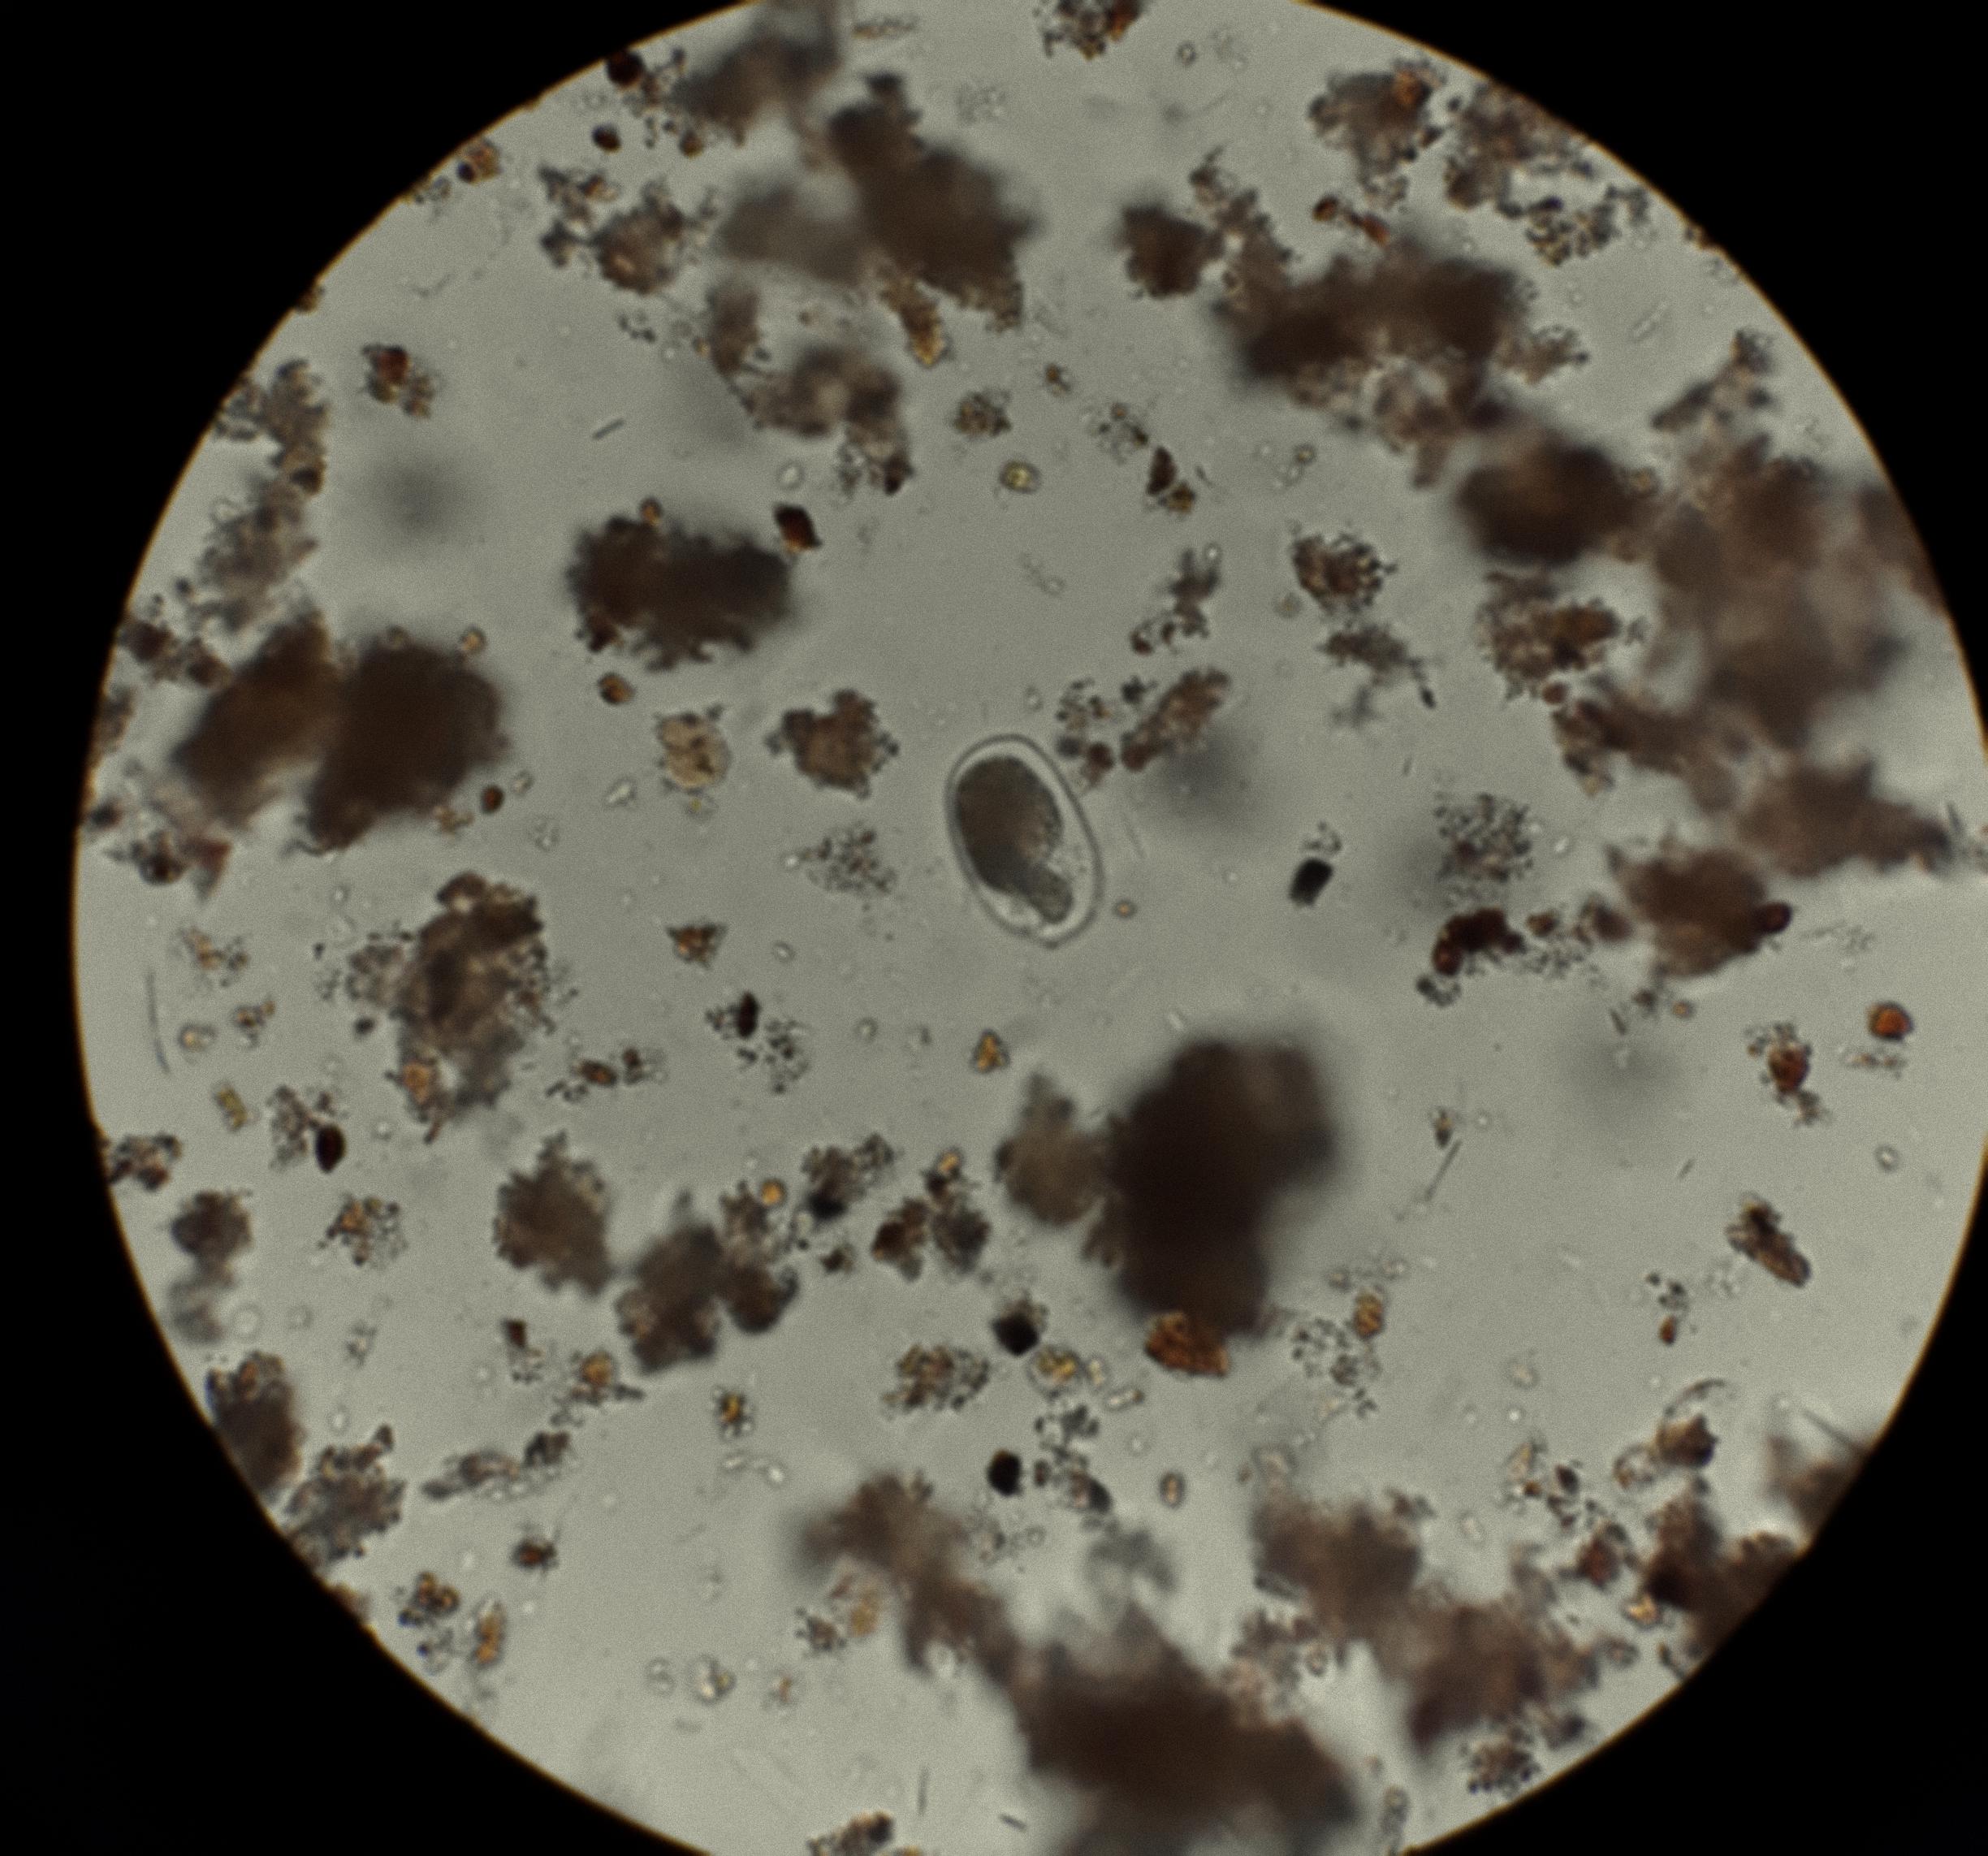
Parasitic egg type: Hookworm egg